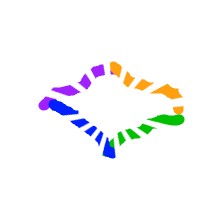
Shape: rhombus